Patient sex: M
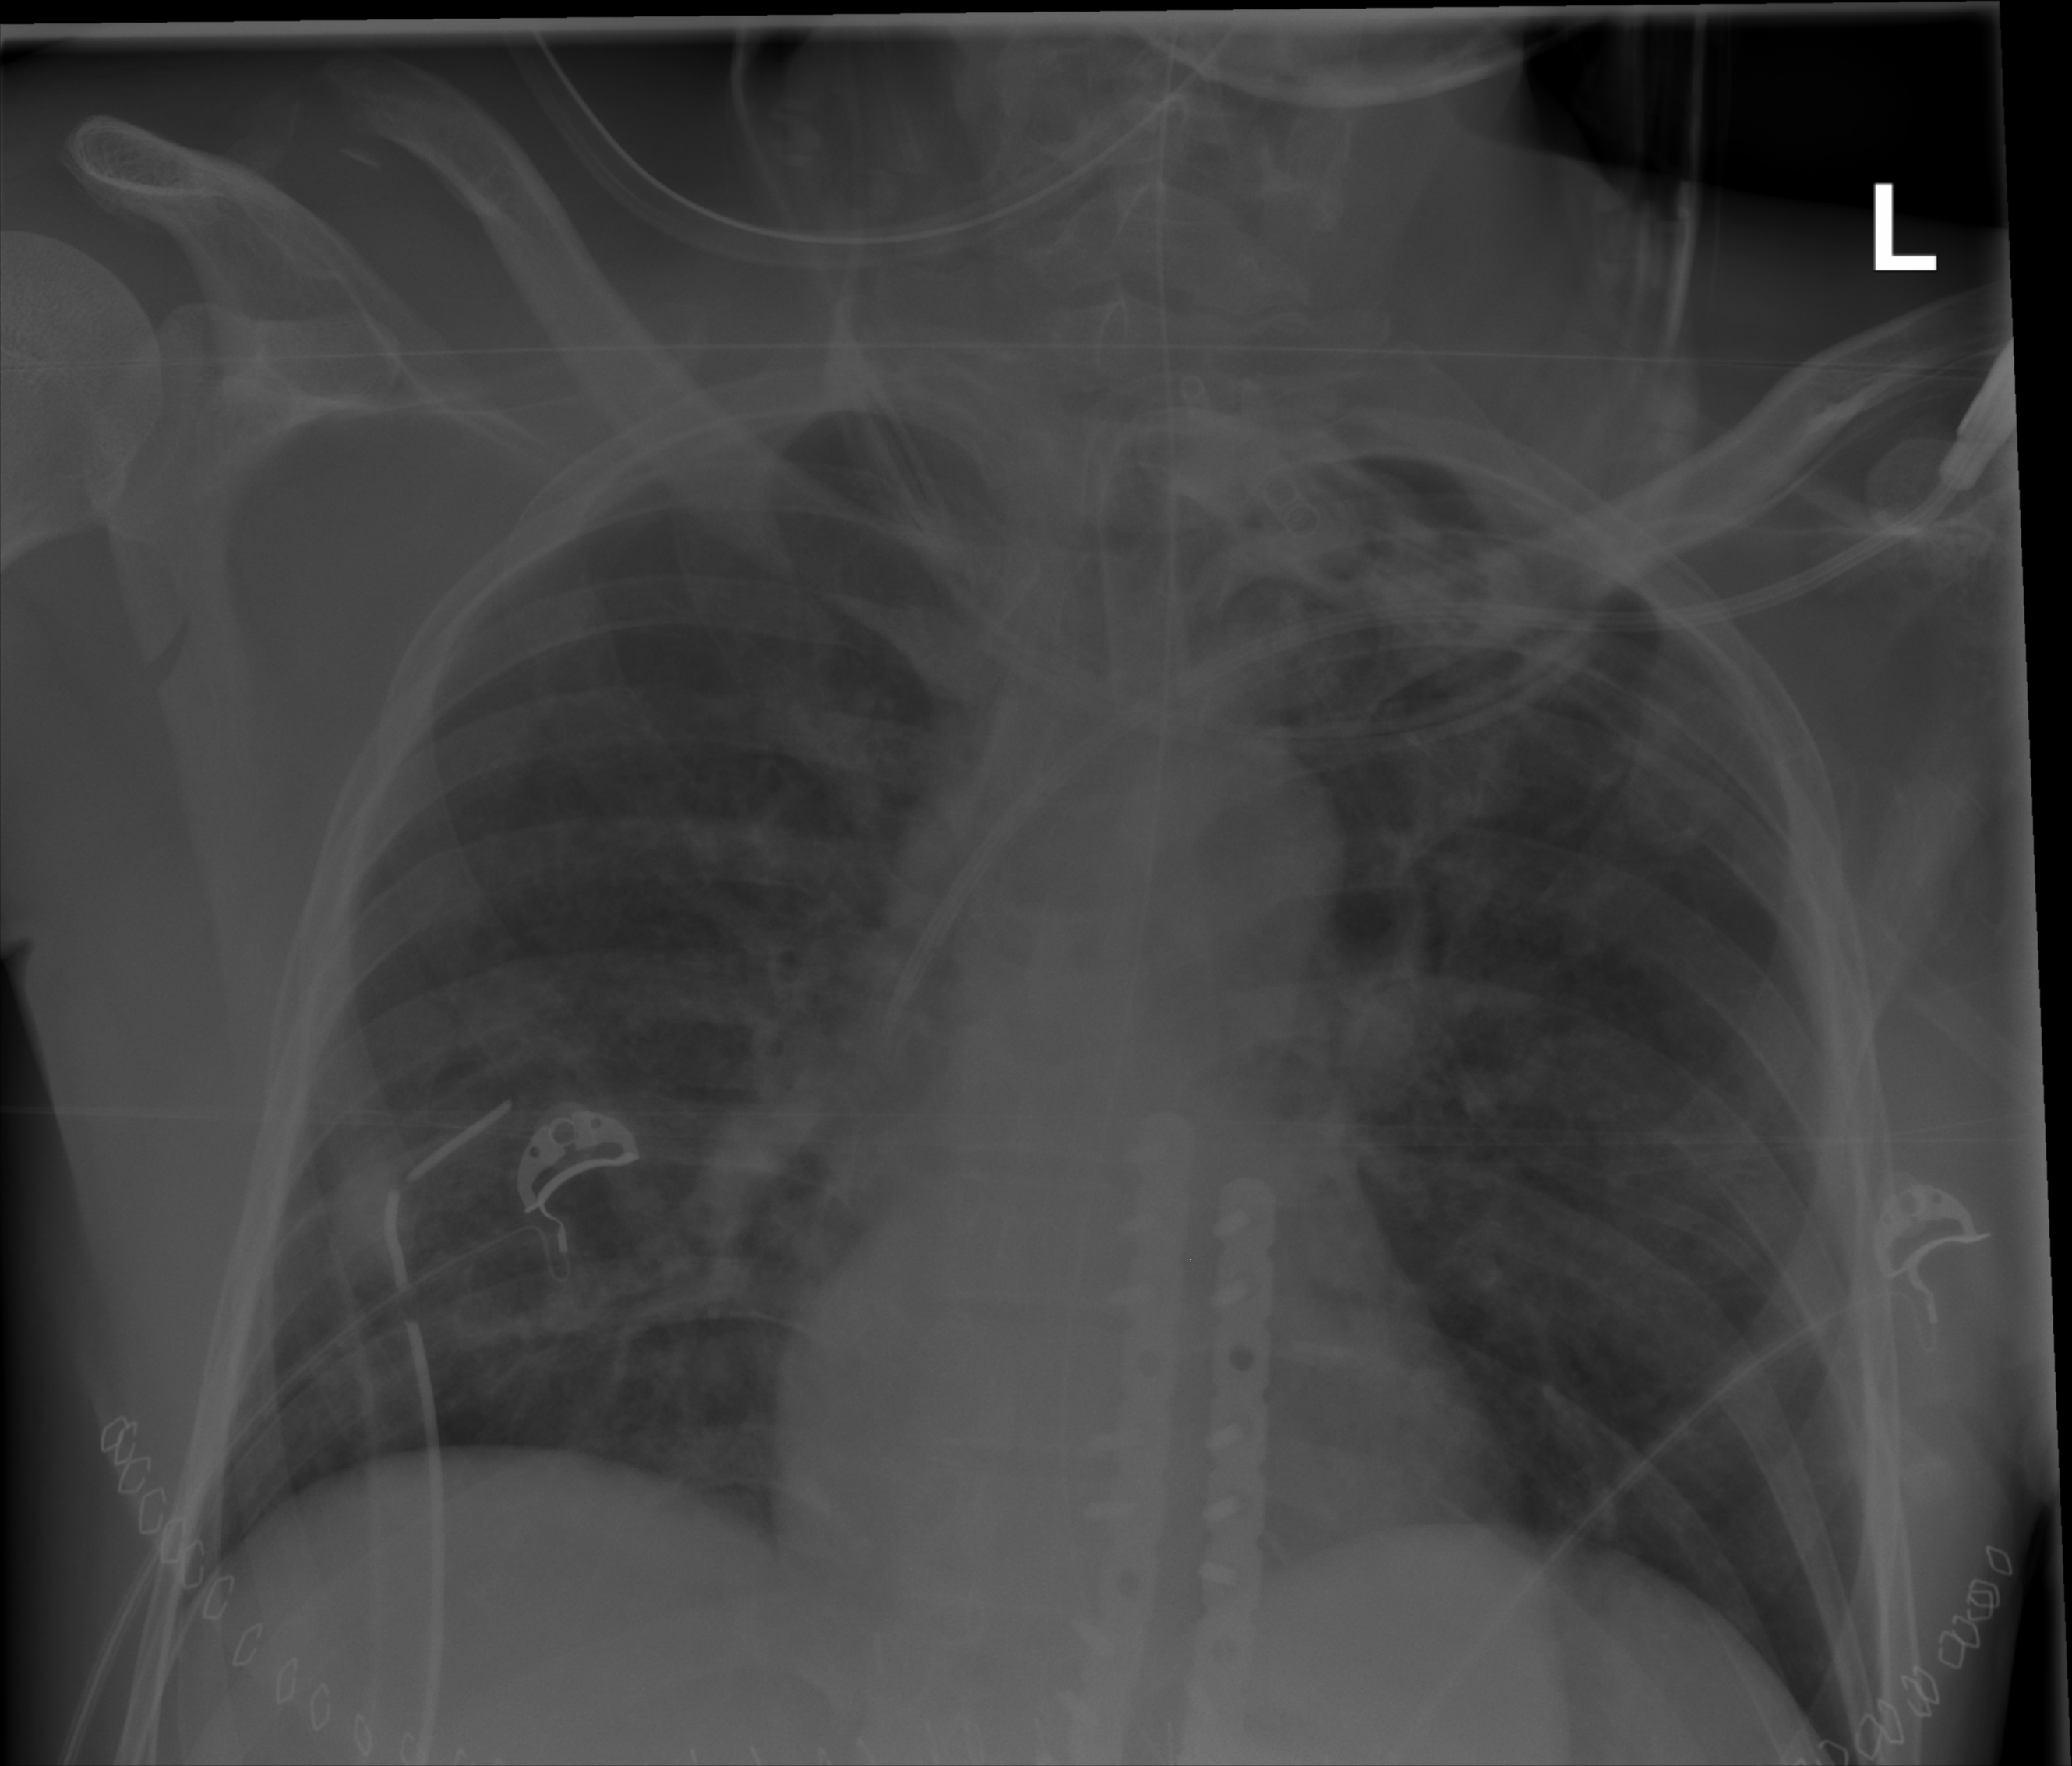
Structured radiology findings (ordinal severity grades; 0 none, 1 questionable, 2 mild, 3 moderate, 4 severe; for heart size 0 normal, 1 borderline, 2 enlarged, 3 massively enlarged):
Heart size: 0
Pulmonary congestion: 0
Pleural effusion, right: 0
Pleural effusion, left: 0
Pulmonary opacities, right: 3
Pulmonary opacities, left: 3
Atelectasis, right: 2
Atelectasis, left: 2